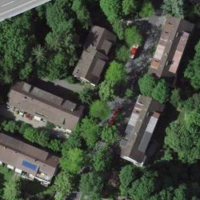
EUNIS habitat code: 57
Species observed at this site:
Campanula persicifolia
Campanula rapunculus